Question:
I want to ask that why is the 5 not 4?
In my thinking, "i" value will be 0 at first, then plus 1 and be subtracted by 5, it should become (5-1), that is 4. But the answer is 5. Why?
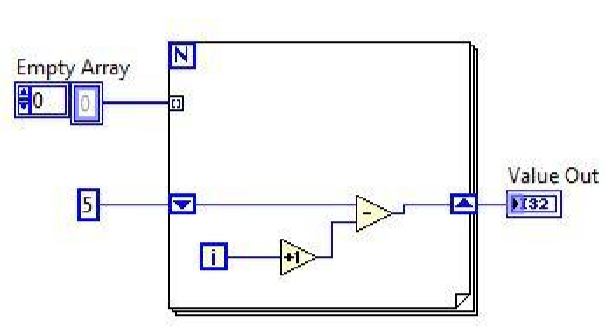
Answer: You wired an empty array to your For loop. When you wire an array to an indexing input terminal of a For loop, LabVIEW automatically takes the length of the array as the iteration number for the loop. It means your For loop doesn't execute any iterations (iteration number = 0).
You wired a value of 5 into the left-hand terminal of your shift register. So, when you push the run button, 5 will be written into the shift register.
Finally, your indicator will read the data in the shift register. Since your For loop doesn't do any work, the value 5 will remain in the register and your indicator will display the value 5.